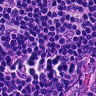
Metastatic tissue present: no